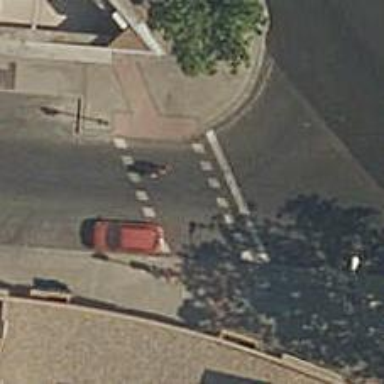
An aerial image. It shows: Road with traffic signals and zebra crossing with traffic signals.